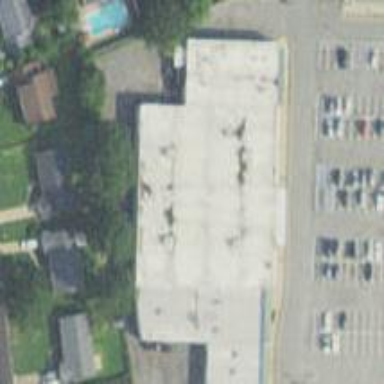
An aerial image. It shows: Fitness centre on leisure land.